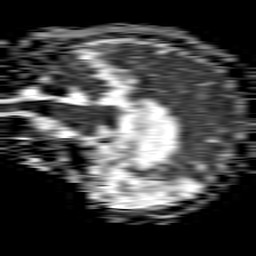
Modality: ADC
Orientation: sagittal
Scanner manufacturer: philips
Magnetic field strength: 1.5 T
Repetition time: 4.6 s
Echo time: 0.08528 s